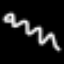
Label: squiggle